Question: I have a WPF Caliburn.Micro application that has a tab control with a DataGrid in it. The columns in the DataGrid are set programmatically. I may need to close a tab, and then open it again. And I get an exception, saying a column already exists in the DataGrid, though in fact there are no columns at all. Could you please help me with this?
On the picture, you can see in the Watch window that myGrid.Columns.Count equals 0

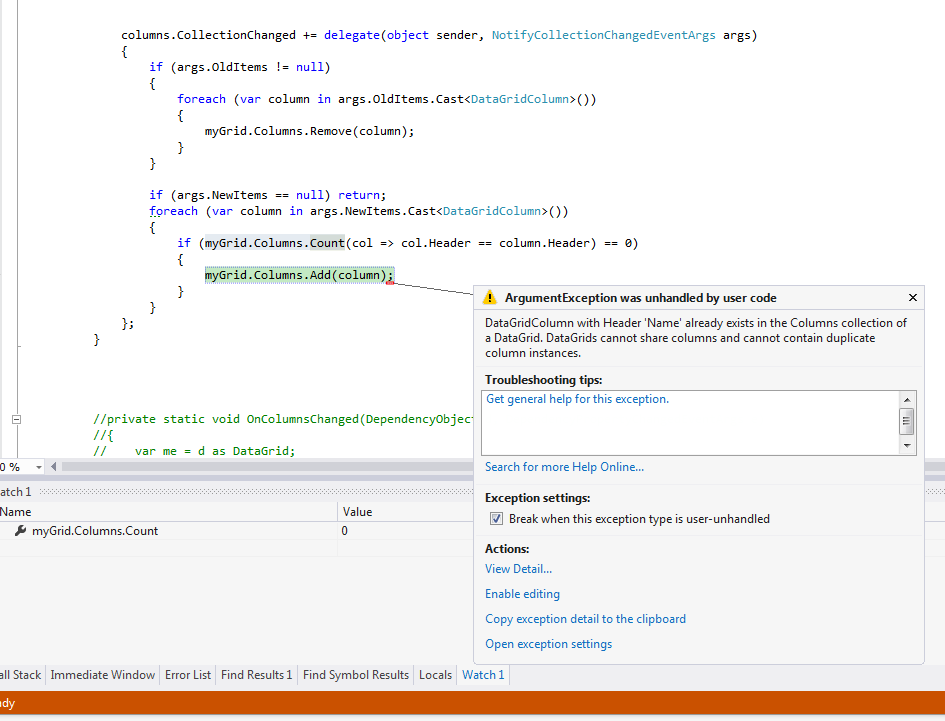
Answer: It looks like you might be adding a column which already exists (in the previous datagrid) to another datagrid. The error says that the column exists in the 'Columns' collection of datagrid, not neccessarily the one you are trying to add it to
'DataGrid' cannot share columns - you need to remove the column from the previous datagrid. This may mean you have a memory leak somewhere too. If your tab item VM inherits 'Screen' you might want to override 'OnDeactivate' and clear down the columns
Alternatively, you may be able to get a reference to the parent grid via the column and remove it from it's parent, though I've not used the standard .NET 'DataGrid' myself (just used Teleriks one) so I can't be sure - personally though, the clear down on close seems like a cleaner implementation.
It shouldn't be the responsibility of a new instance of a class to clear up after a dead instance, it should be the responsibility of the class to clean up after itself (I keep telling my kids this!)